Question:
This is my database I want to calculate time difference between each and and calculate all total time for each day.
'''
$punch = punches::where('user_id','=',$user->id )->whereDate('created_at', '=', Carbon::today()->toDateString())->get();
$punch_in = punches::where('user_id','=',$user->id )->whereDate('created_at', '=', Carbon::today()->toDateString())->where('punch_in','!=',null)->get();
$punch_out = punches::where('user_id','=',$user->id )->whereDate('created_at', '=', Carbon::today()->toDateString())->where('punch_out','!=',null)->get();
'''
This is the query that I have been using right now need any suggestion for It
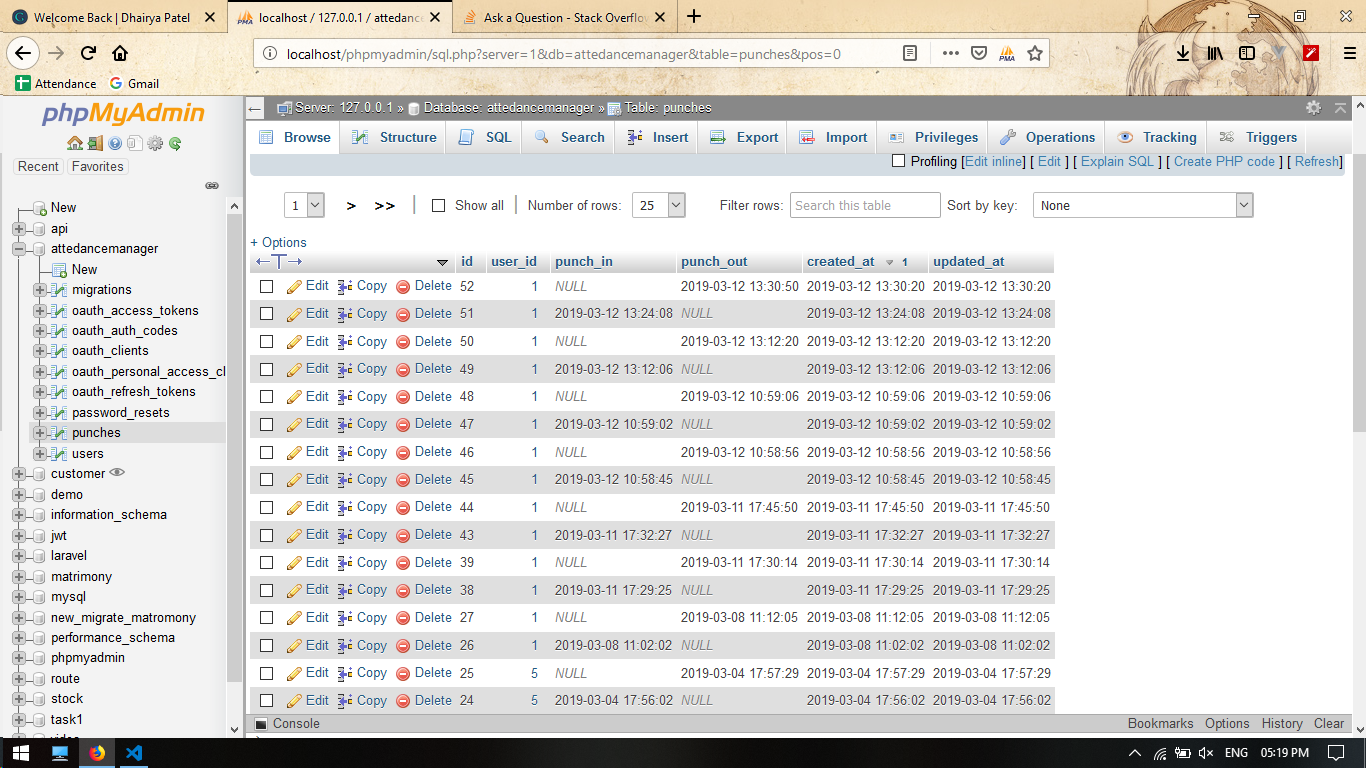
Answer: Well you simply use <URL> for this issue, like this:
Presuming you write something like this in your 'App\Punch' model:
'''
protected $dates = [
'punch_in',
'punch_out'
];
public function user(): BelongsTo
{
return $this->belongsTo(User::class);
}
public function getTimingAttribute(): int
{
if ($this->punch_out) {
return $this->punch_out->diffInSeconds($this->punch_in);
}
return 0;
}
'''
And this then in your 'App\User' model:
'''
public function punches(): HasMany
{
return $this->hasMany(Punch::class);
}
public function getTotalTimingAttribute(): int
{
return $this->punches ? $this->punches->reduce(function ($total, Punch $punch) {
return $total + $punch->timing;
}, 0) : 0;
}
'''
In your 'App\Http\Controllers\User' controller you get it like this:
'''
public function totalTiming(User $user)
{
return $user->totalTiming;
}
'''
I didn't test the code above so it might not work from the get go, but you get the idea.